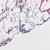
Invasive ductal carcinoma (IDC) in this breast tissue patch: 0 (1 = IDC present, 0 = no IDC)